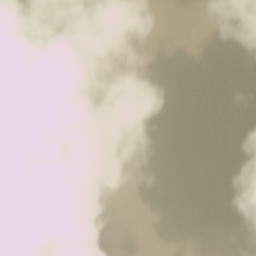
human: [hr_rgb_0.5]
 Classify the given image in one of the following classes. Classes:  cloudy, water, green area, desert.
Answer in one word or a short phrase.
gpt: cloudy